Question: I'm not very good with ajax but to use one of my jquery plugins, I must do a little call in ajax. The problem is that it always go in the error handling of the function and I don't know why. Since I'm using Visual Web Developper Express, javascript debugging doesn't work.
Here is the jquery function:
'''
$('.auto-submit-star').rating({
callback: function (value, link) {
$.ajax({
type: "POST",
url: "/Recipe/Rate",
data: $("#rate").serialize(),
dataType: "text/plain",
success: function (response) {
if (response != 'false') {
alert('Your vote has been saved');
} else {
alert('You already voted for this recipe!');
}
},
error: function (response) {
alert('There is an error');
}
});
}
});
'''
Then, it goes in the controler. I've debugged this part and it works, it saves the good value in the database then return "false" or "" depending if the user has already voted or not.
Here is the code:
'''
[HttpPost]
[Authorize]
public ActionResult Rate(FormCollection form)
{
var rate = Convert.ToInt32(form["Score"]);
var id = Convert.ToInt32(form["IDRecipe"]);
//On valide si l'utilisateur a deja vote
Guid userGuid = (Guid)Membership.GetUser().ProviderUserKey;
var existingVote = db.StarRatings.Where(a => a.IDRecipe == id).Where(b => b.IDUser == userGuid).FirstOrDefault();
if (existingVote != null)
return Content("false");
StarRating rating = new StarRating();
rating.IDRecipe = id;
rating.IDUser = (Guid)Membership.GetUser().ProviderUserKey;
rating.Score = rate;
var recipe = db.Recipes.Where(a => a.IDRecipe == id).First();
recipe.StarRatings.Add(rating);
db.SaveChanges();
return Content("");
}
'''
Anyone can tell me why I always receive the message "There is an error" and it never goes in the "success" part of the ajax call? Do I need to return something special in the controler?
Here is a screenshot of the response variable in the internet explorer debugger that one of the comment make me discover.

Thanks!
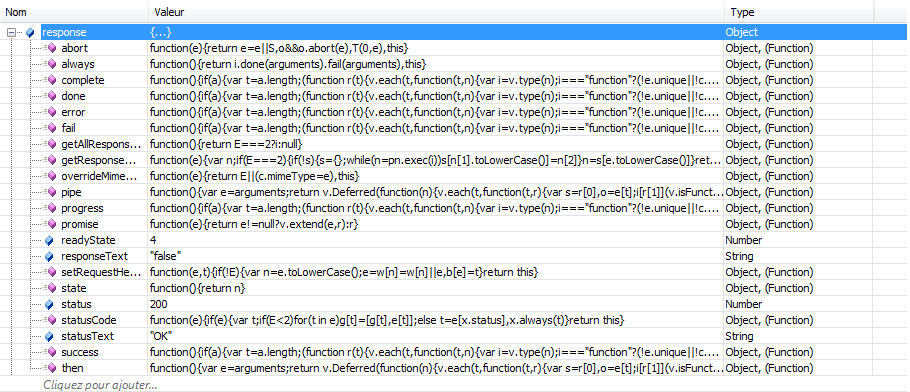
Answer: I was able to reproduce this and fix it by using 'text' instead of 'text/plain'. My understanding of the cause is that the browser is first interpreting the response as HTML and throwing an error as a result. I can run the code in console and see the parse error when it encountered my text "Blah" that my controller returned and says "unexpected token B".
I couldn't find any solid documentation on this though other than a reference to the issue in Firefox, but I am using Chrome and had the same problem. The workaround was to use 'xhr.overrideMimeType("text/plain; charset=x-user-defined");' mentioned here <URL> You may need to do that instead if your browser still doesn't like text.
'''
$.ajax({
type: "POST",
url: "/Recipe/Rate",
data: $("#rate").serialize(),
dataType: "text",
success: function (response) {
if (response != 'false') {
alert('Your vote has been saved');
} else {
alert('You already voted for this recipe!');
}
},
error: function (response) {
alert('There is an error');
}
});
'''